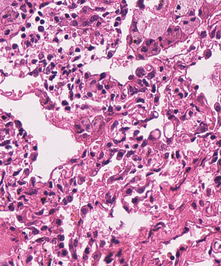
Tumor epithelial tissue: no
Tumor-associated stroma tissue: no
Normal tissue: yes